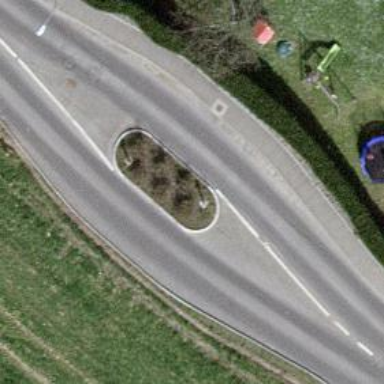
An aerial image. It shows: Grassy traffic calming island.